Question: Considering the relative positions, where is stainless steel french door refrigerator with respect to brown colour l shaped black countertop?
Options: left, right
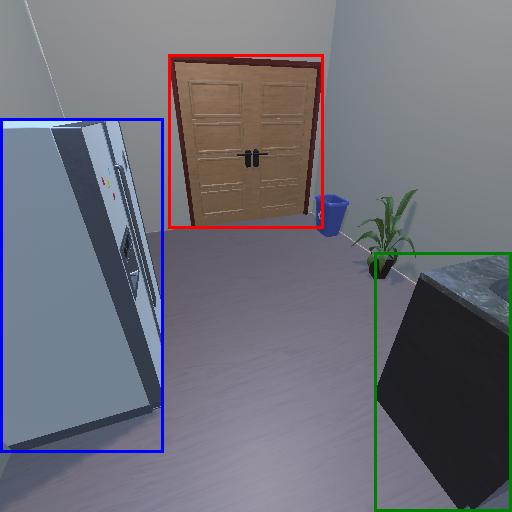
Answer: left